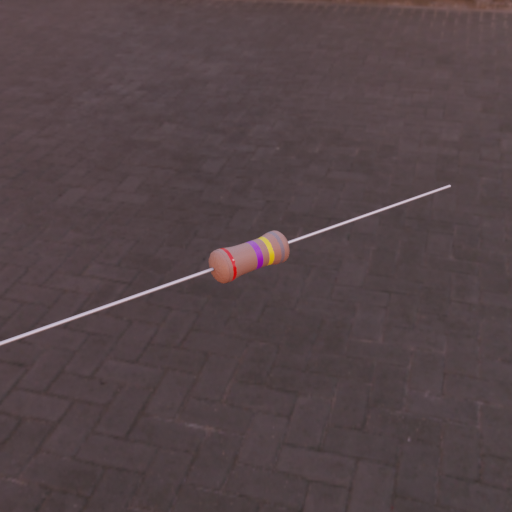
Resistor colour bands (in order): red, violet, yellow, gray